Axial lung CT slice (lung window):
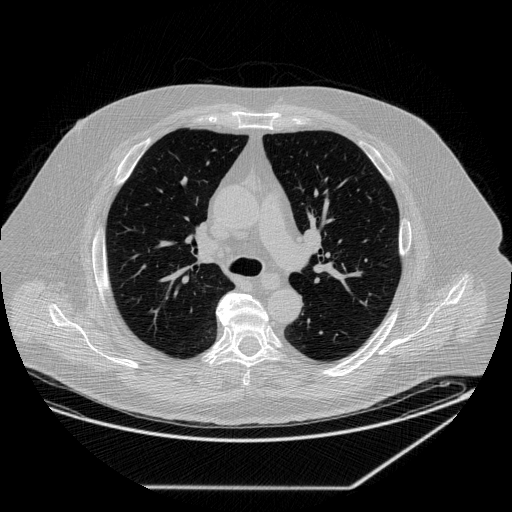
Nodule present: no